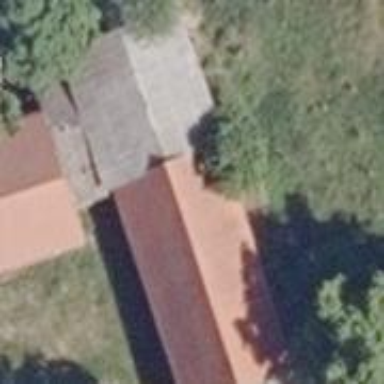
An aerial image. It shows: Gabled roof on farm auxiliary building.